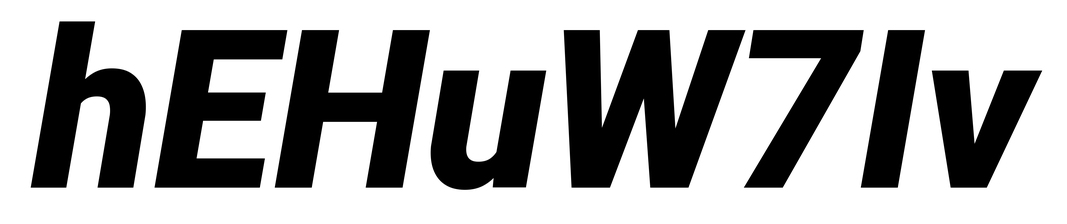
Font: Roboto-Italic_Black_Italic